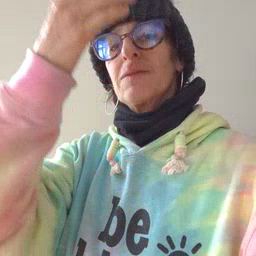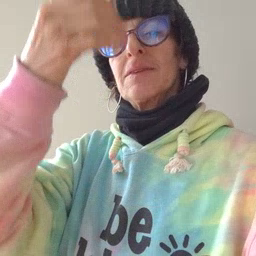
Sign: giraffe